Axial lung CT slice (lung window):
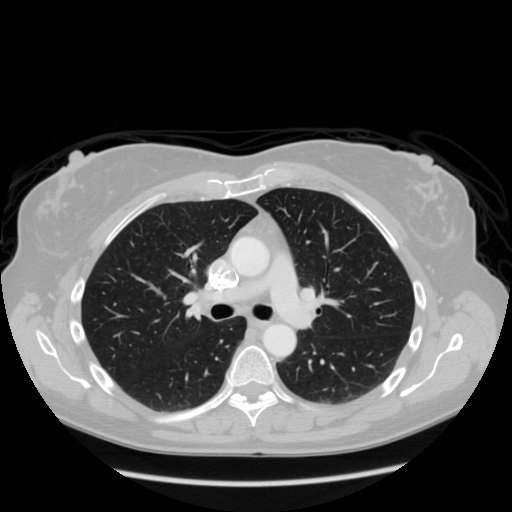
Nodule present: no